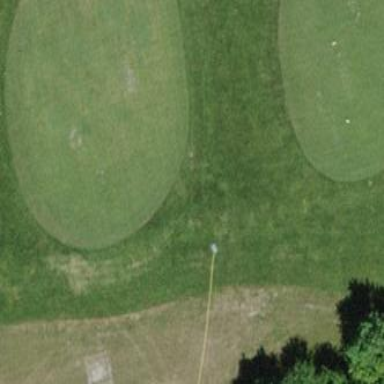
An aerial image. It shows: Grassy area designated as golf tee.